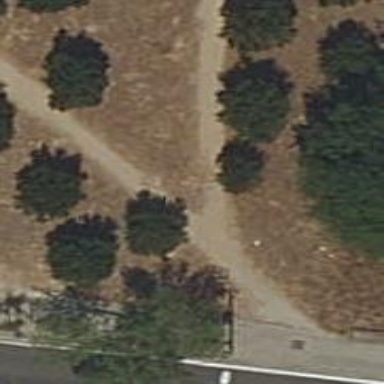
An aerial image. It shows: Dirt footway.